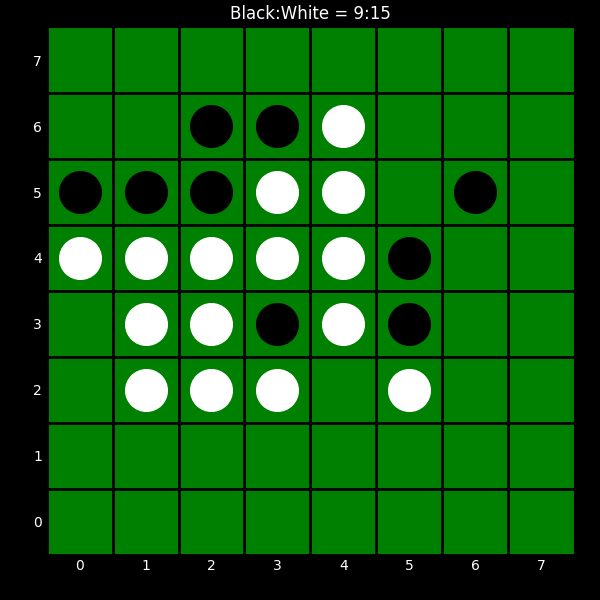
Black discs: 9
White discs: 15